Interaction volume radius: 5 \u00c5
Interaction volume height: 15 \u00c5
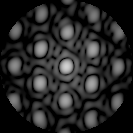
Disorder parameter: 0.2118